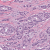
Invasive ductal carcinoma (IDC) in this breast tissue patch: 1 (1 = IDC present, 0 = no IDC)